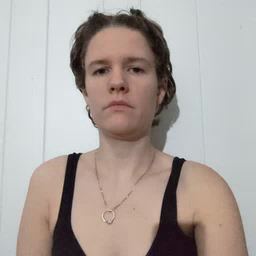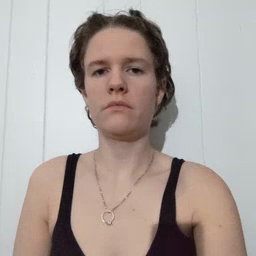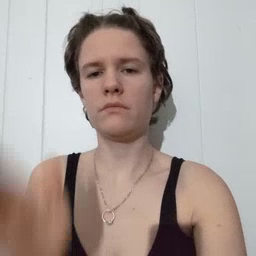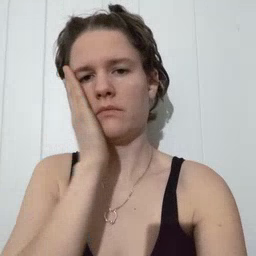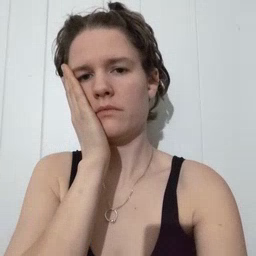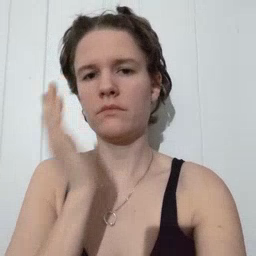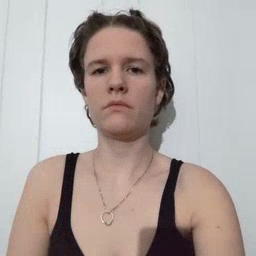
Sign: bed